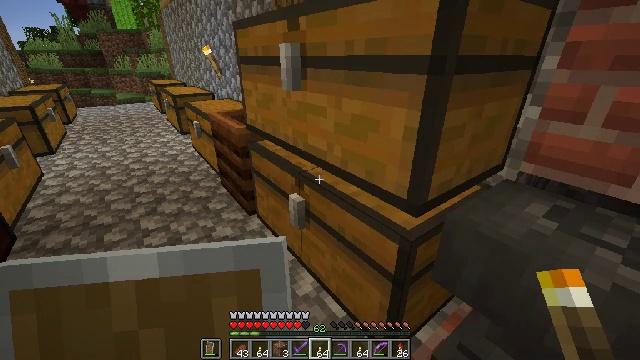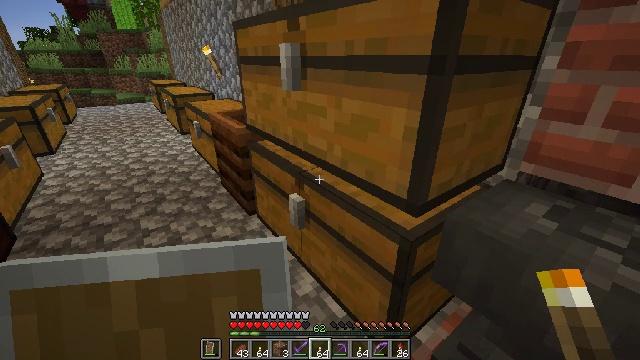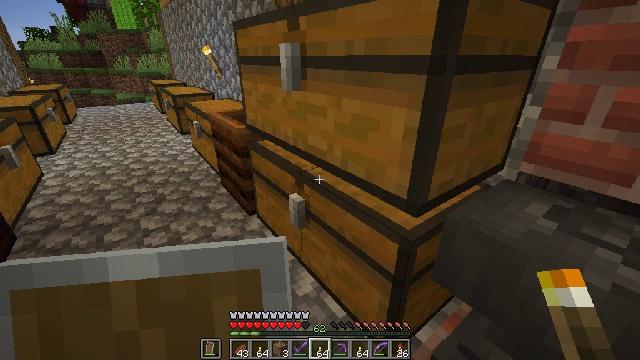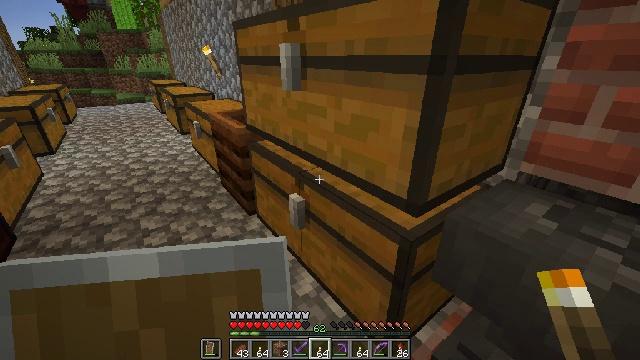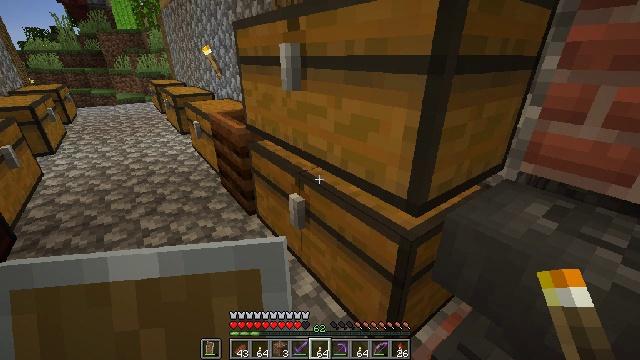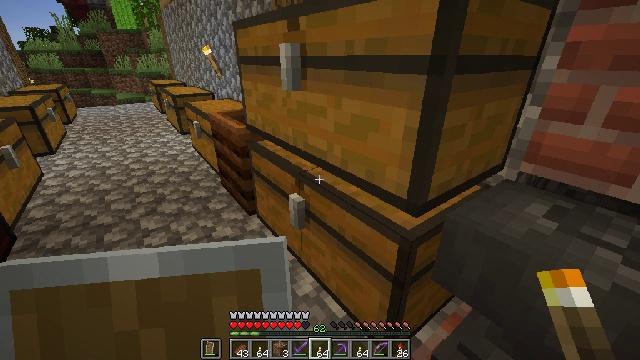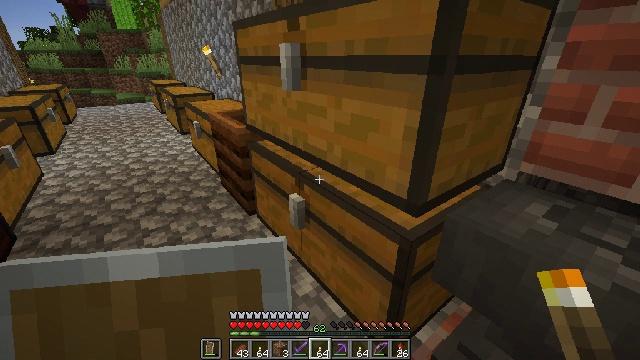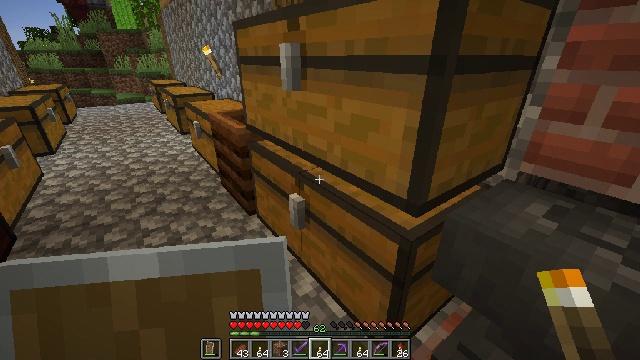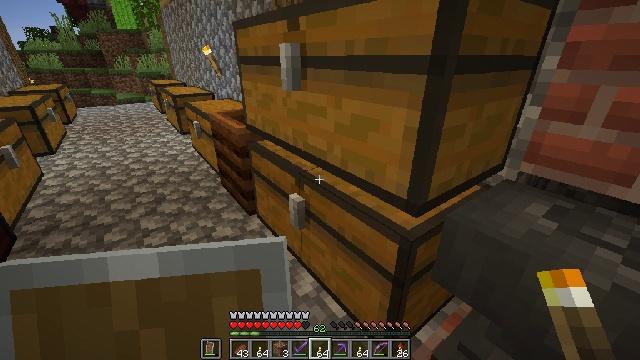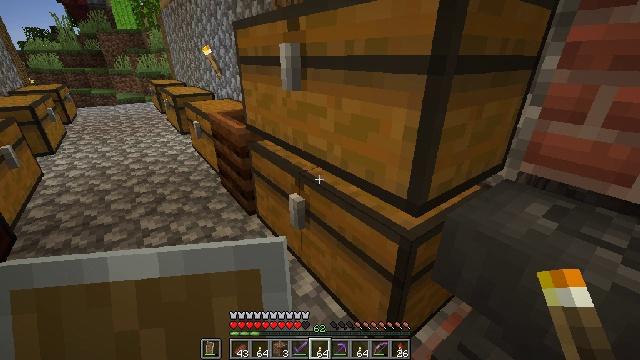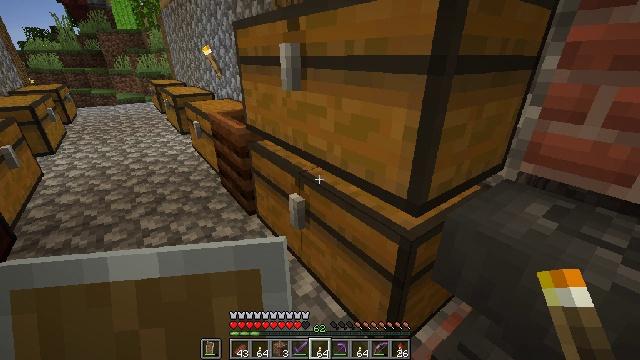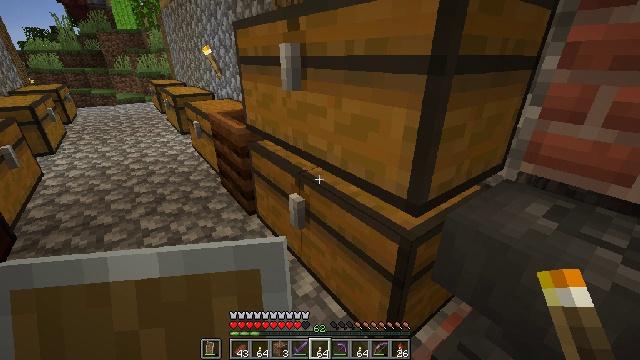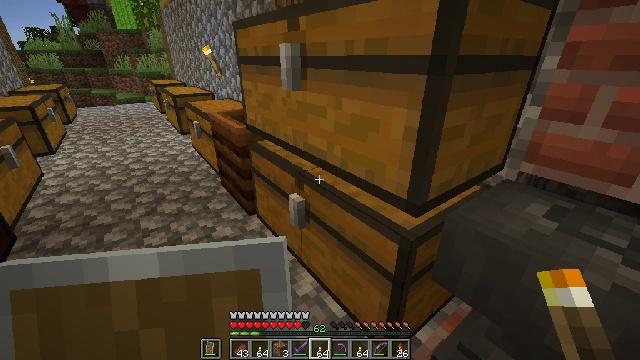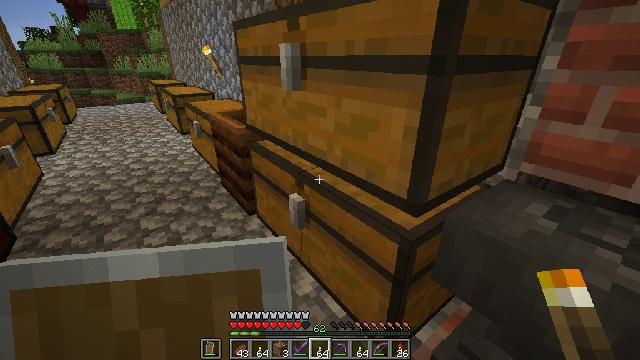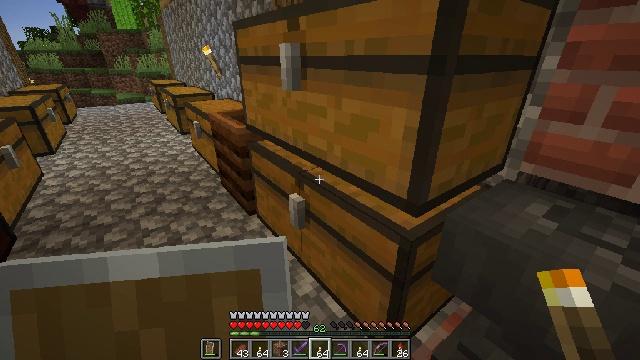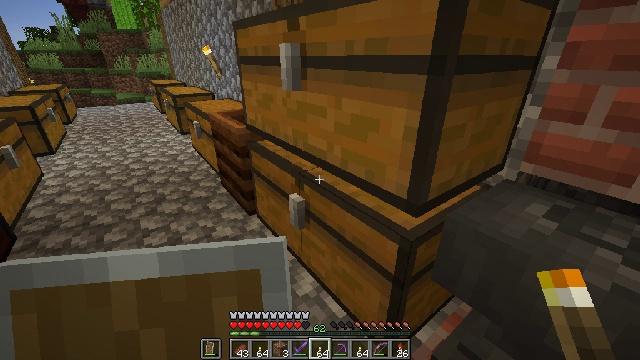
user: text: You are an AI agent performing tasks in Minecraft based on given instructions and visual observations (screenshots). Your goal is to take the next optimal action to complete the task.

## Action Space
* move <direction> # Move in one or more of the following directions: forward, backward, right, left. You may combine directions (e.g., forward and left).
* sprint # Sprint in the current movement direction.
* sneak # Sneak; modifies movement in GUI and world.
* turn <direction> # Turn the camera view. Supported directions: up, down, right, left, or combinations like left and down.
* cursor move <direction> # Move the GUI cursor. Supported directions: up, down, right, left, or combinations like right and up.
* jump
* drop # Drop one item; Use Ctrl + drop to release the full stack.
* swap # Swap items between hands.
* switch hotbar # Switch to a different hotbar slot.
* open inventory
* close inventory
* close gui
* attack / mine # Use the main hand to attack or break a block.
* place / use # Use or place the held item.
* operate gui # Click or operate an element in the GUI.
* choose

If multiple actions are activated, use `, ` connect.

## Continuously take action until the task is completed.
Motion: motion action
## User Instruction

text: Break the ender chest to move it.
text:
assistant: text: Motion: no_op
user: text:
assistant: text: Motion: no_op
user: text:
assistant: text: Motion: no_op
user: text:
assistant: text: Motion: no_op
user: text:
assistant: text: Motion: no_op
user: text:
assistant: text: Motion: no_op
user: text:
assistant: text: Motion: no_op
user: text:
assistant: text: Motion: no_op
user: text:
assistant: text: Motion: no_op
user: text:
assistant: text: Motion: no_op
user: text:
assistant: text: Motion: no_op
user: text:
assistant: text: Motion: no_op
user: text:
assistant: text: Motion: no_op
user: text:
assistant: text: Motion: no_op
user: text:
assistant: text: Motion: no_op
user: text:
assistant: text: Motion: no_op
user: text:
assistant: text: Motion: no_op
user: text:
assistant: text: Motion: no_op
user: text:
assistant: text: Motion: no_op
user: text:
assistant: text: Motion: no_op
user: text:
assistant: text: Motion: no_op
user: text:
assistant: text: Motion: no_op
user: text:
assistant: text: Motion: no_op
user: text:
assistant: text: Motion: no_op
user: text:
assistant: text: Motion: no_op
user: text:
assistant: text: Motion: no_op
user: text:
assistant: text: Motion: no_op
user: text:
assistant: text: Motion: no_op
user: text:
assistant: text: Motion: no_op
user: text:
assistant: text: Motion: no_op